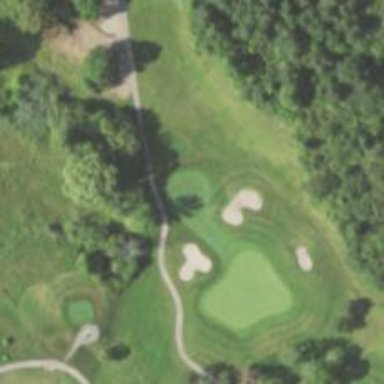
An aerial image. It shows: Golf hole.